Interaction volume radius: 5 \u00c5
Interaction volume height: 20 \u00c5
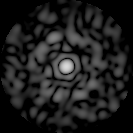
Disorder parameter: 0.8095